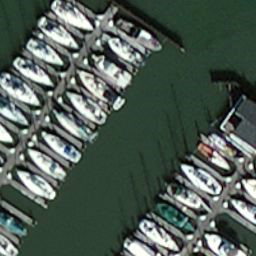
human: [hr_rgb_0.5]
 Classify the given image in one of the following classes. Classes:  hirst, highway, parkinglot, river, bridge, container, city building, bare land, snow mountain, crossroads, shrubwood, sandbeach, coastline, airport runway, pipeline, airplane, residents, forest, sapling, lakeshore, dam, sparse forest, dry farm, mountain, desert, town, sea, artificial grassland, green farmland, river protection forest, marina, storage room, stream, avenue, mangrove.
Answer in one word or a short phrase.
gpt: marina